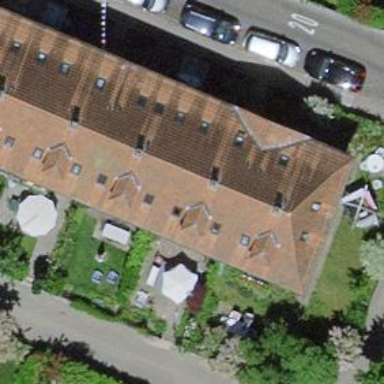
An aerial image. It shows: Residential building with gabled roof made of maroon roof tiles. The roof is oriented across the building.